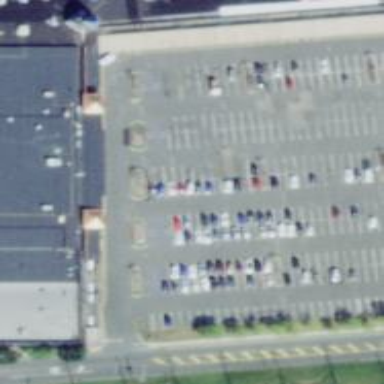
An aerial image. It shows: Commercial building.